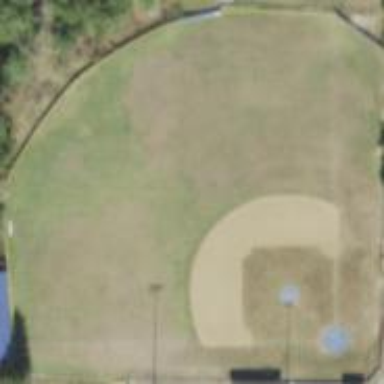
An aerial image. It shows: Baseball pitch for leisure and sports activities.